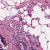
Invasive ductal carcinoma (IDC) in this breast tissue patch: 1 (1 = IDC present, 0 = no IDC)